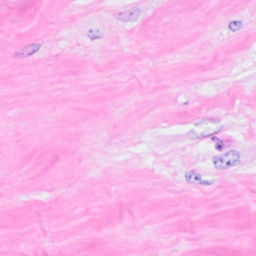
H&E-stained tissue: Breast